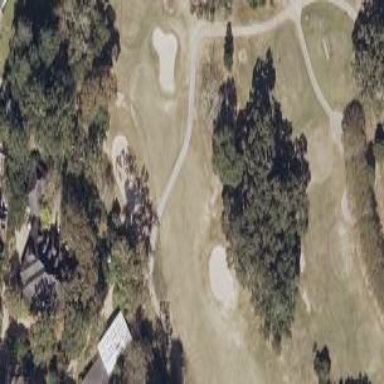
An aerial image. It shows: Grassy area designated as golf fairway.